Question: I am making about 20 pages of a website all with a PDF in the middle and some ads on the sides. When someone prints the page I want the PDF to print, but not the ads on the sides. Is there a way to do this?
This image shows what I am trying to accomplish:

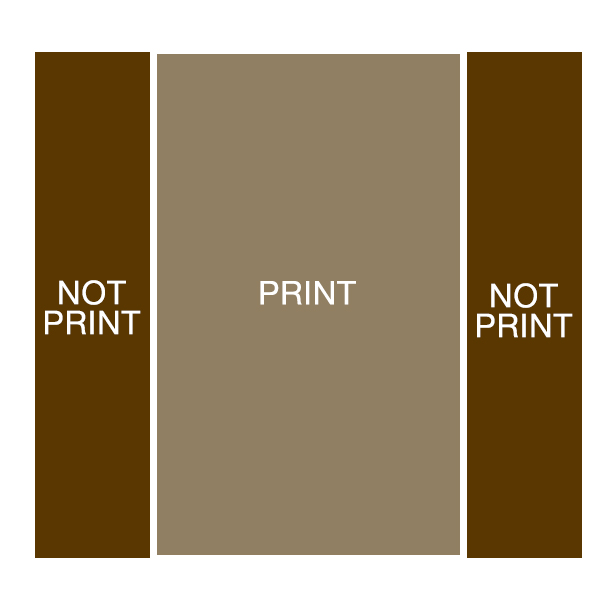
Answer: You can add specific styles for printing media.
'''
@media print {
.my-advertisments {
display:none !important;
}
}
'''
The rules inside the '@media' block will be used whenever you're trying to print the page.